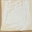
Piece: xx